Field crop: tomato
Growth stage: 1
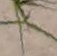
Species: cyperus